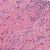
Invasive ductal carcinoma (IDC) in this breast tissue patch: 1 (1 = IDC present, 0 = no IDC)